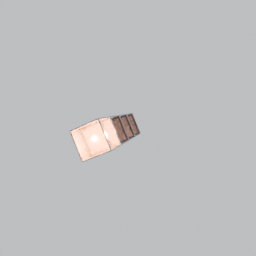
Label: lighting